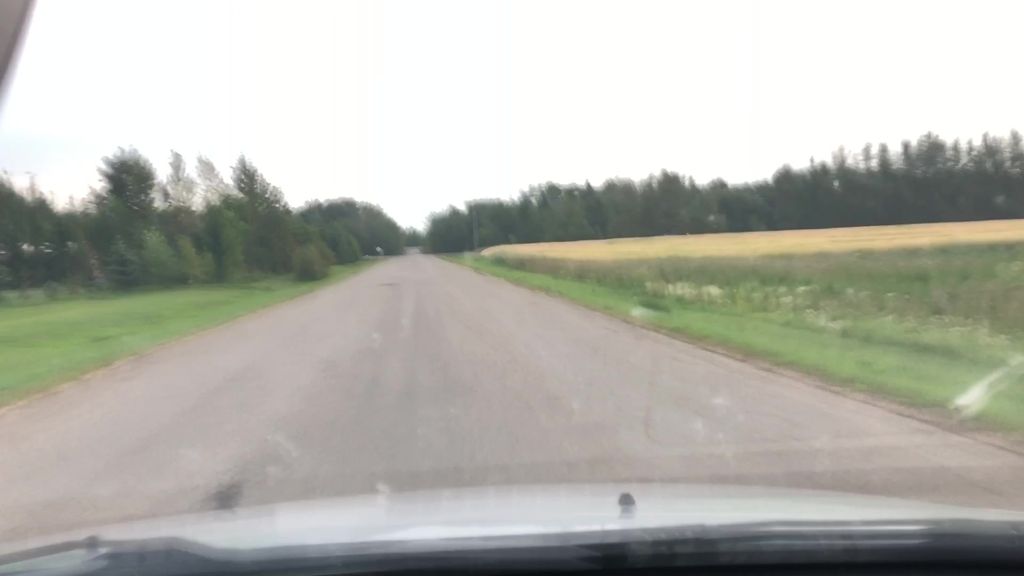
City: edmonton